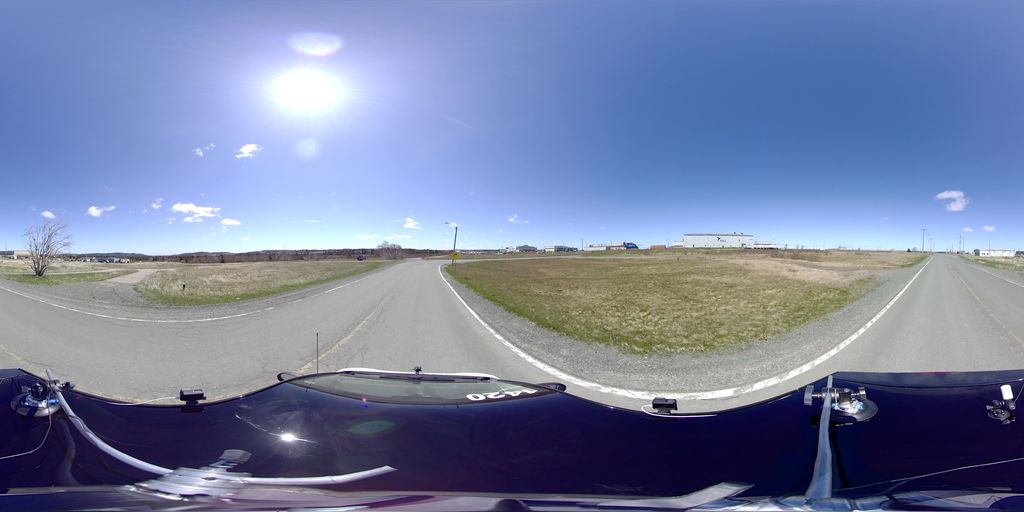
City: st_johns